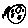
Label: moon